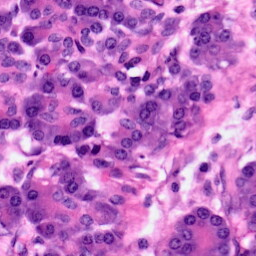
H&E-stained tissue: Pancreatic